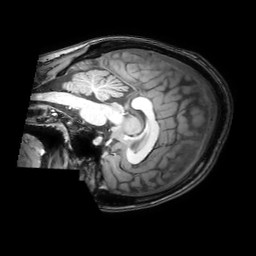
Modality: T1w
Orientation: sagittal
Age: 22
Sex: female
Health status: healthy
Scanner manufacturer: philips
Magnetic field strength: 3 T
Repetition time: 0.0079 s
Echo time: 0.0035 s